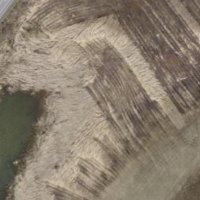
EUNIS habitat code: 23
Species observed at this site:
Gymnadenia conopsea
Grus grus